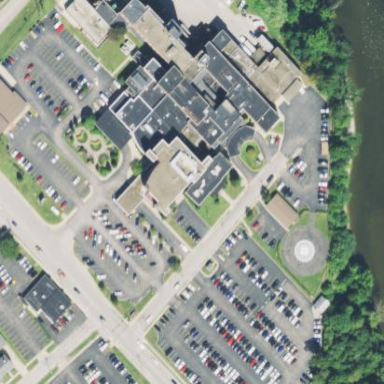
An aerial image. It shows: Hospital providing healthcare services.